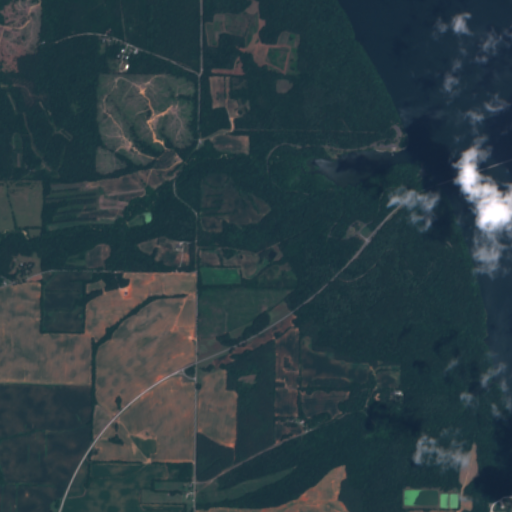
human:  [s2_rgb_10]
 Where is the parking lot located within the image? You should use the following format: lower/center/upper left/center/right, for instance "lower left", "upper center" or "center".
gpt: The parking lot is located in the upper right of the image.
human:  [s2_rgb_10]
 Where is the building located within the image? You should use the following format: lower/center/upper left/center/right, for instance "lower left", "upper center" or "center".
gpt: The building is located in the center right of the image.
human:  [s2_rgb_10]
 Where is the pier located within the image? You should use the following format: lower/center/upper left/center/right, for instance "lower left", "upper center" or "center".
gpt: The pier is located in the upper right of the image.
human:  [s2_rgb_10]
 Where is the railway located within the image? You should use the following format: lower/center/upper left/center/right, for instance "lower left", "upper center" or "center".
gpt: The railway is located in the lower right of the image.
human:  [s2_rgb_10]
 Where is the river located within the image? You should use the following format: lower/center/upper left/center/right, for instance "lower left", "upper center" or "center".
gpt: The river is located in the upper right of the image.
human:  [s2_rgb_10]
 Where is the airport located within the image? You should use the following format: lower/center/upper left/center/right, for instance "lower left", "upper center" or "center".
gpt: There is no airport in the image.